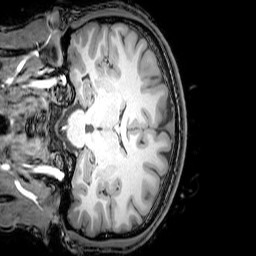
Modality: T1w
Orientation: coronal
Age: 24
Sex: male
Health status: healthy
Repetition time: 0.081 s
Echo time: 0.037 s